Field crop: maize
Growth stage: 2
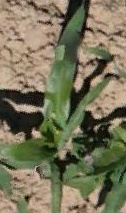
Species: maize